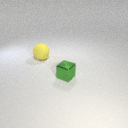
large yellow rubber sphere to the left of small green metal cube